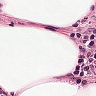
Metastatic tissue present: no